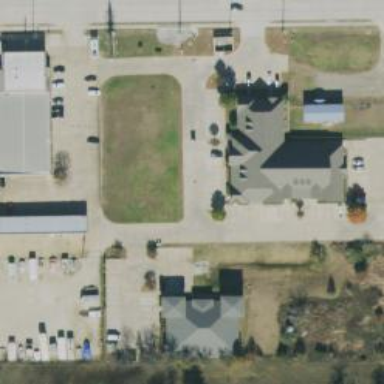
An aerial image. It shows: Healthcare clinic.